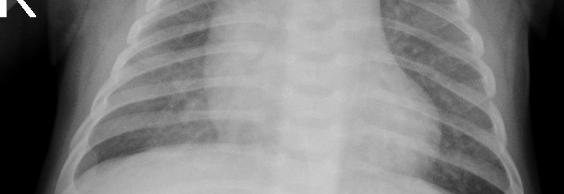
Diagnosis: PNEUMONIA